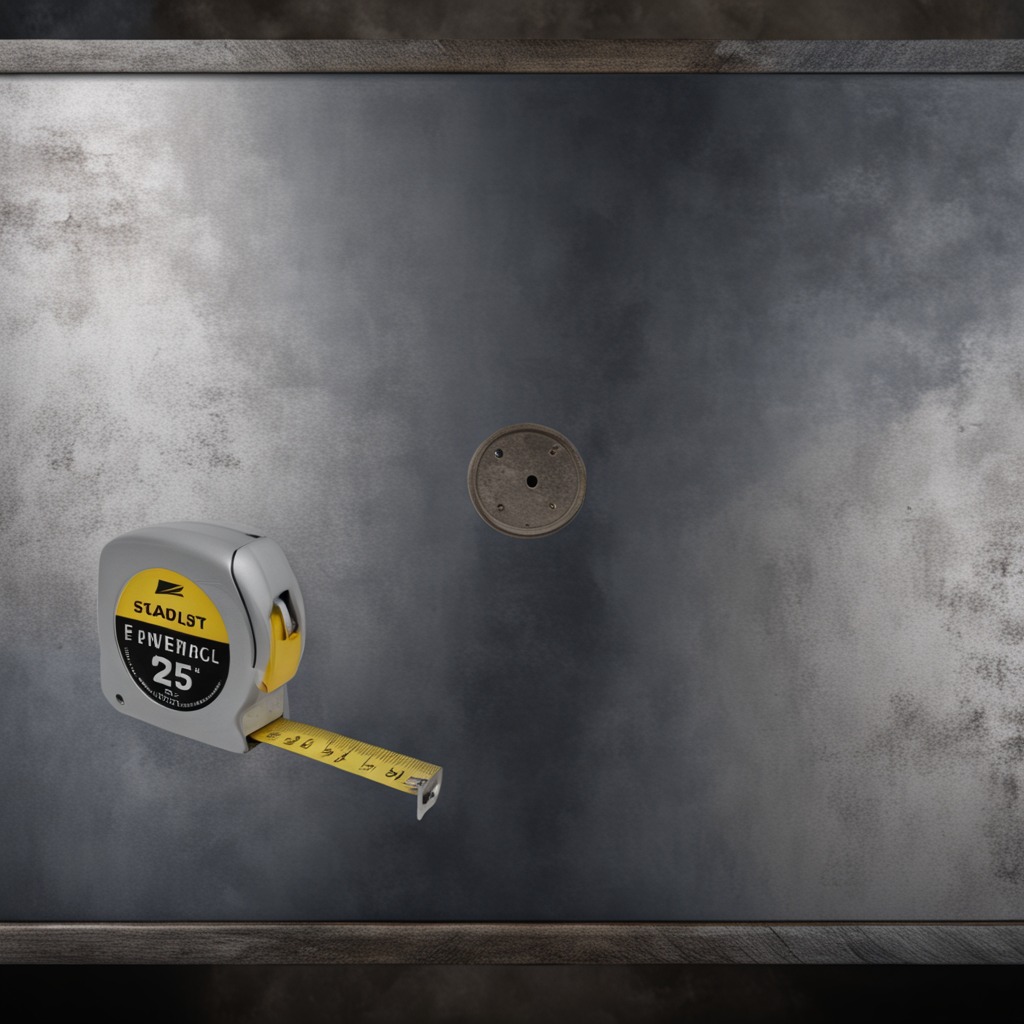
A measuring tape is lying on the cold steel table in the mining workshop.